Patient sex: F
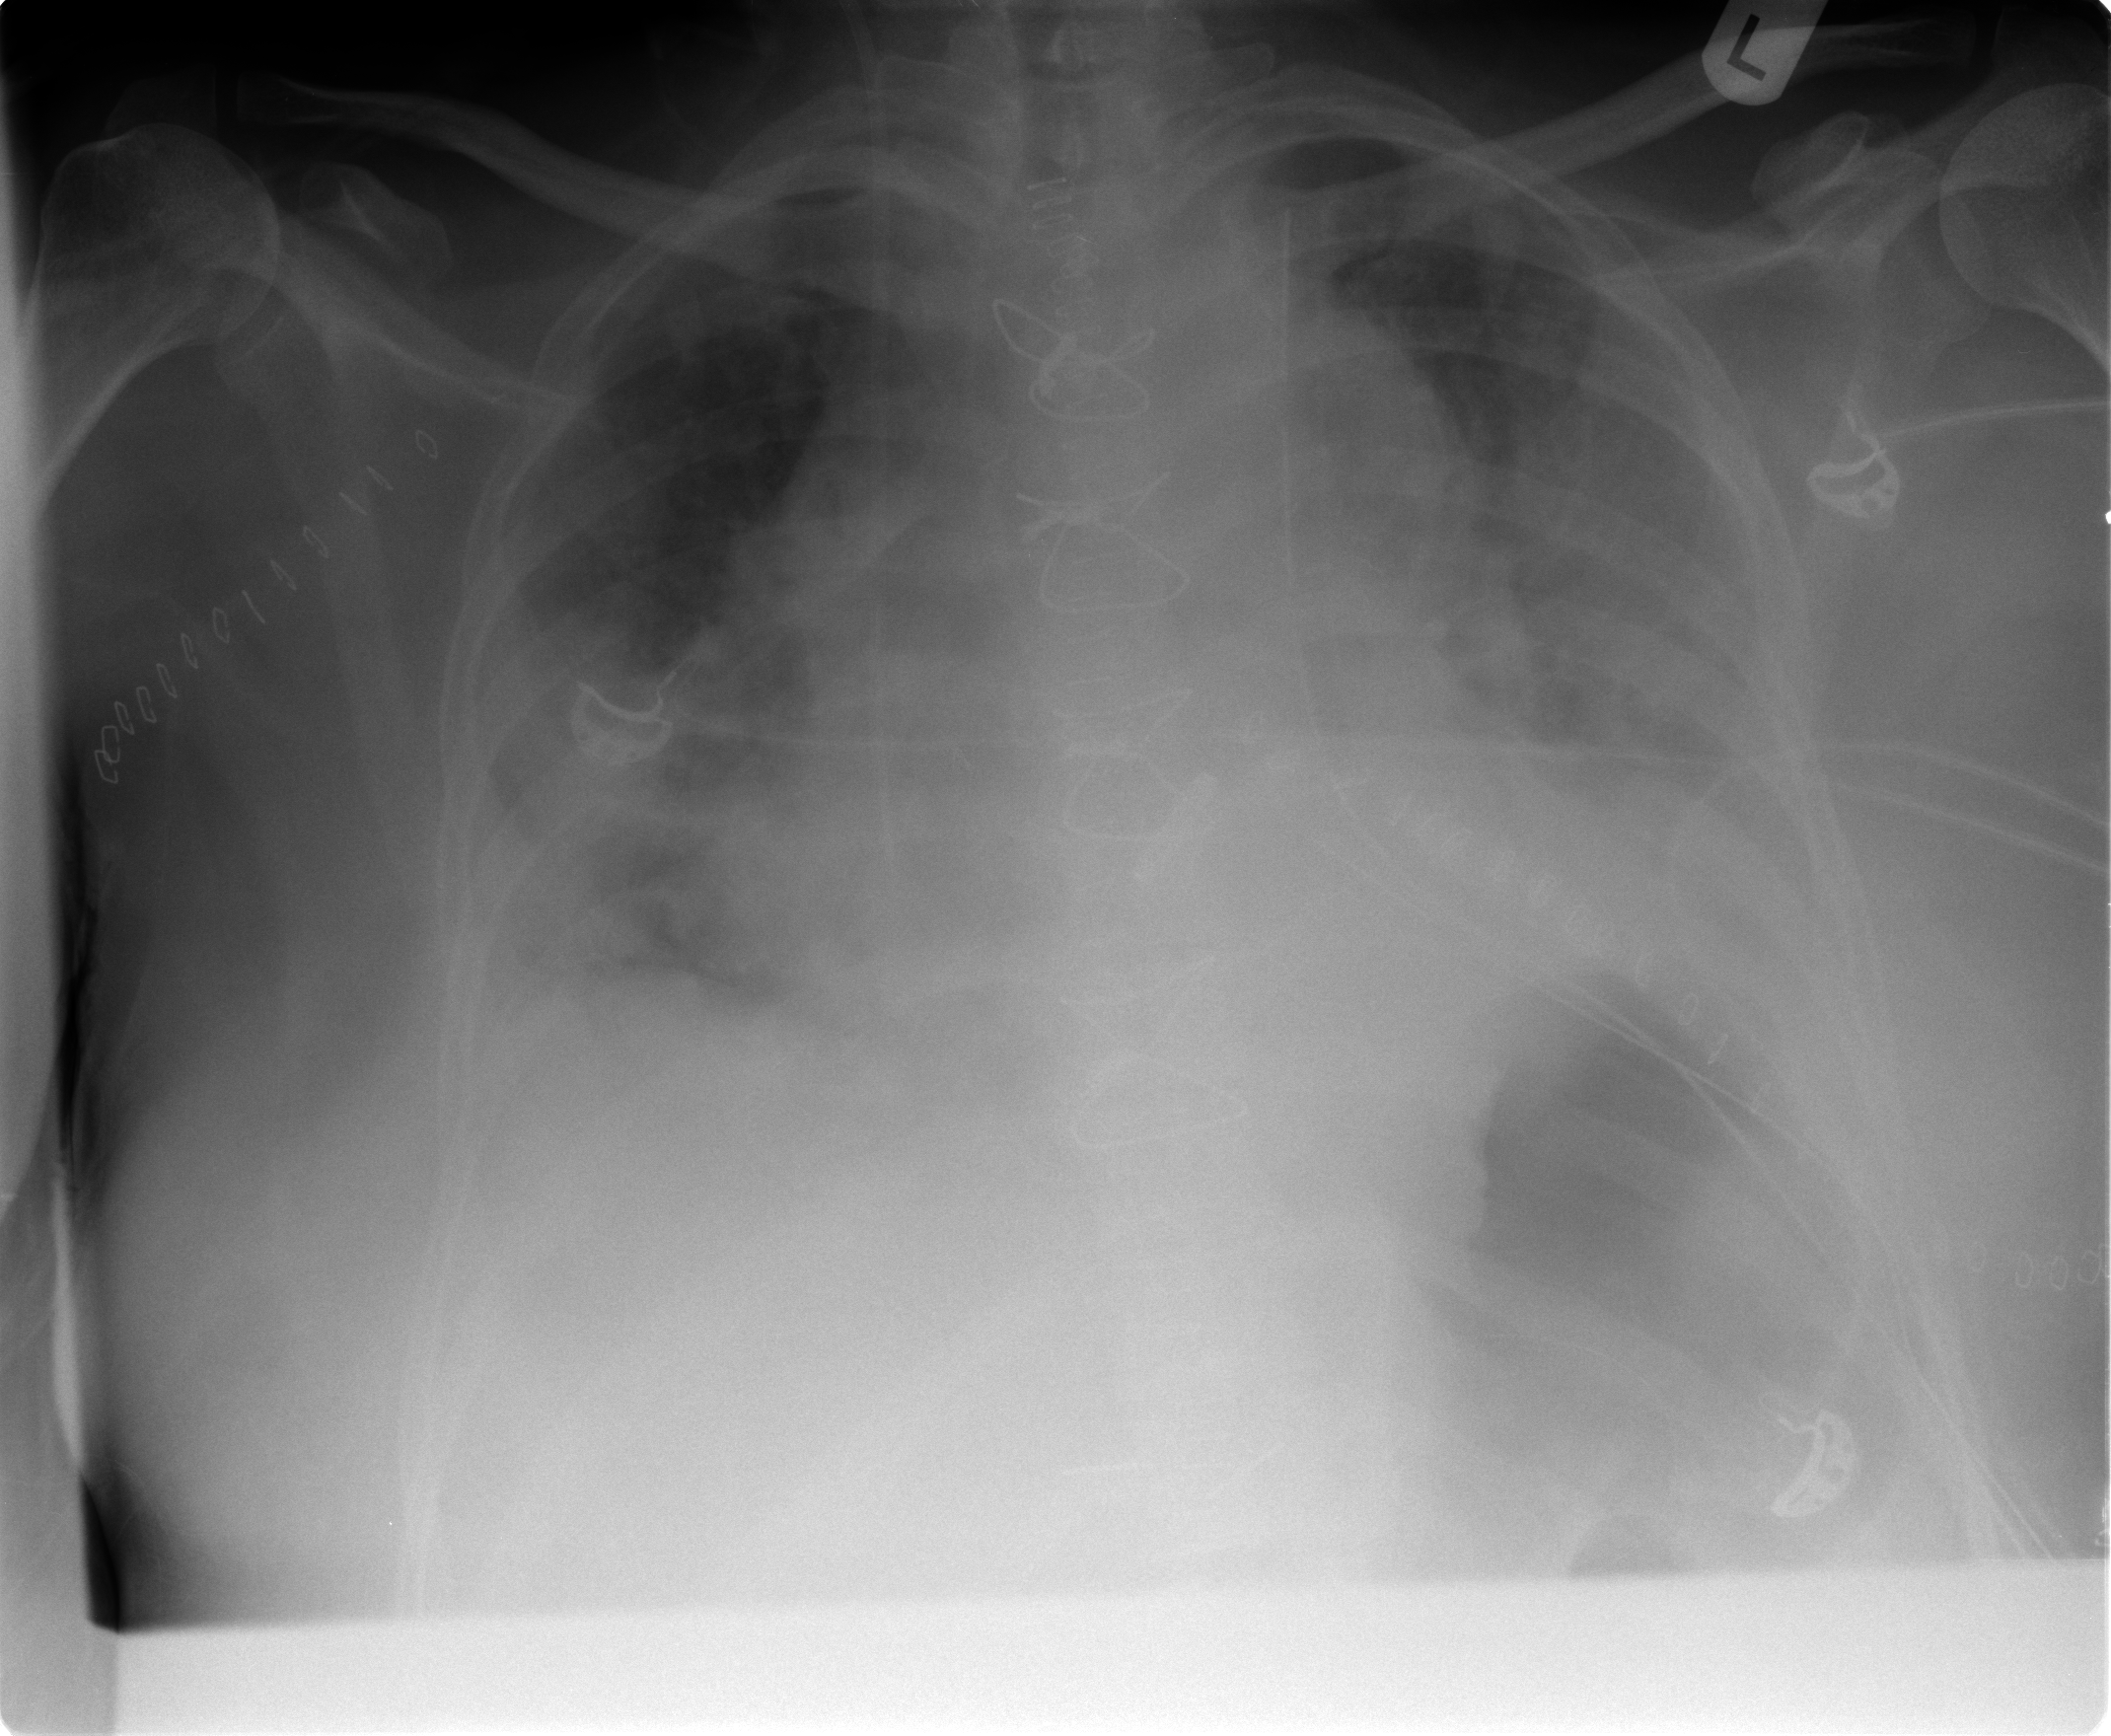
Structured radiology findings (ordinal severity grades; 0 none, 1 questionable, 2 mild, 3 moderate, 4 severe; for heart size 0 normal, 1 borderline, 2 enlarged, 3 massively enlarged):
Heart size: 2
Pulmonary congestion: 2
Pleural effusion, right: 2
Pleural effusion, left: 2
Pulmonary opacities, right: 2
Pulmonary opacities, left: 2
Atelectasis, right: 3
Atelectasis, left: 3